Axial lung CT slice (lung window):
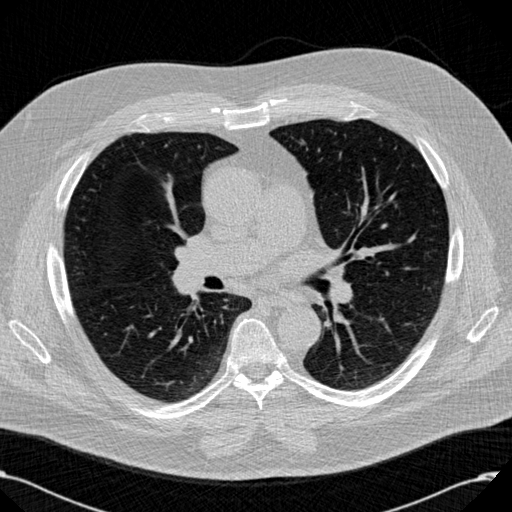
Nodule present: no